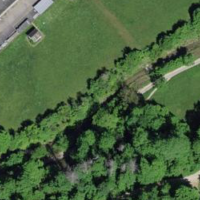
EUNIS habitat code: 25
Species observed at this site:
Aruncus dioicus